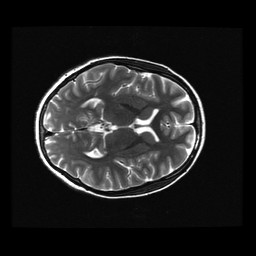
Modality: T2w
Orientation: axial
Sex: female
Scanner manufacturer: ge
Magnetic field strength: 3 T
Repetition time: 5 s
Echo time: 0.1019 s